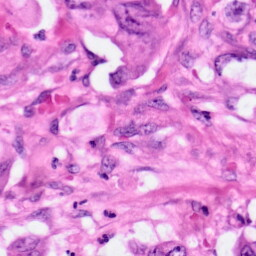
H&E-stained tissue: Pancreatic